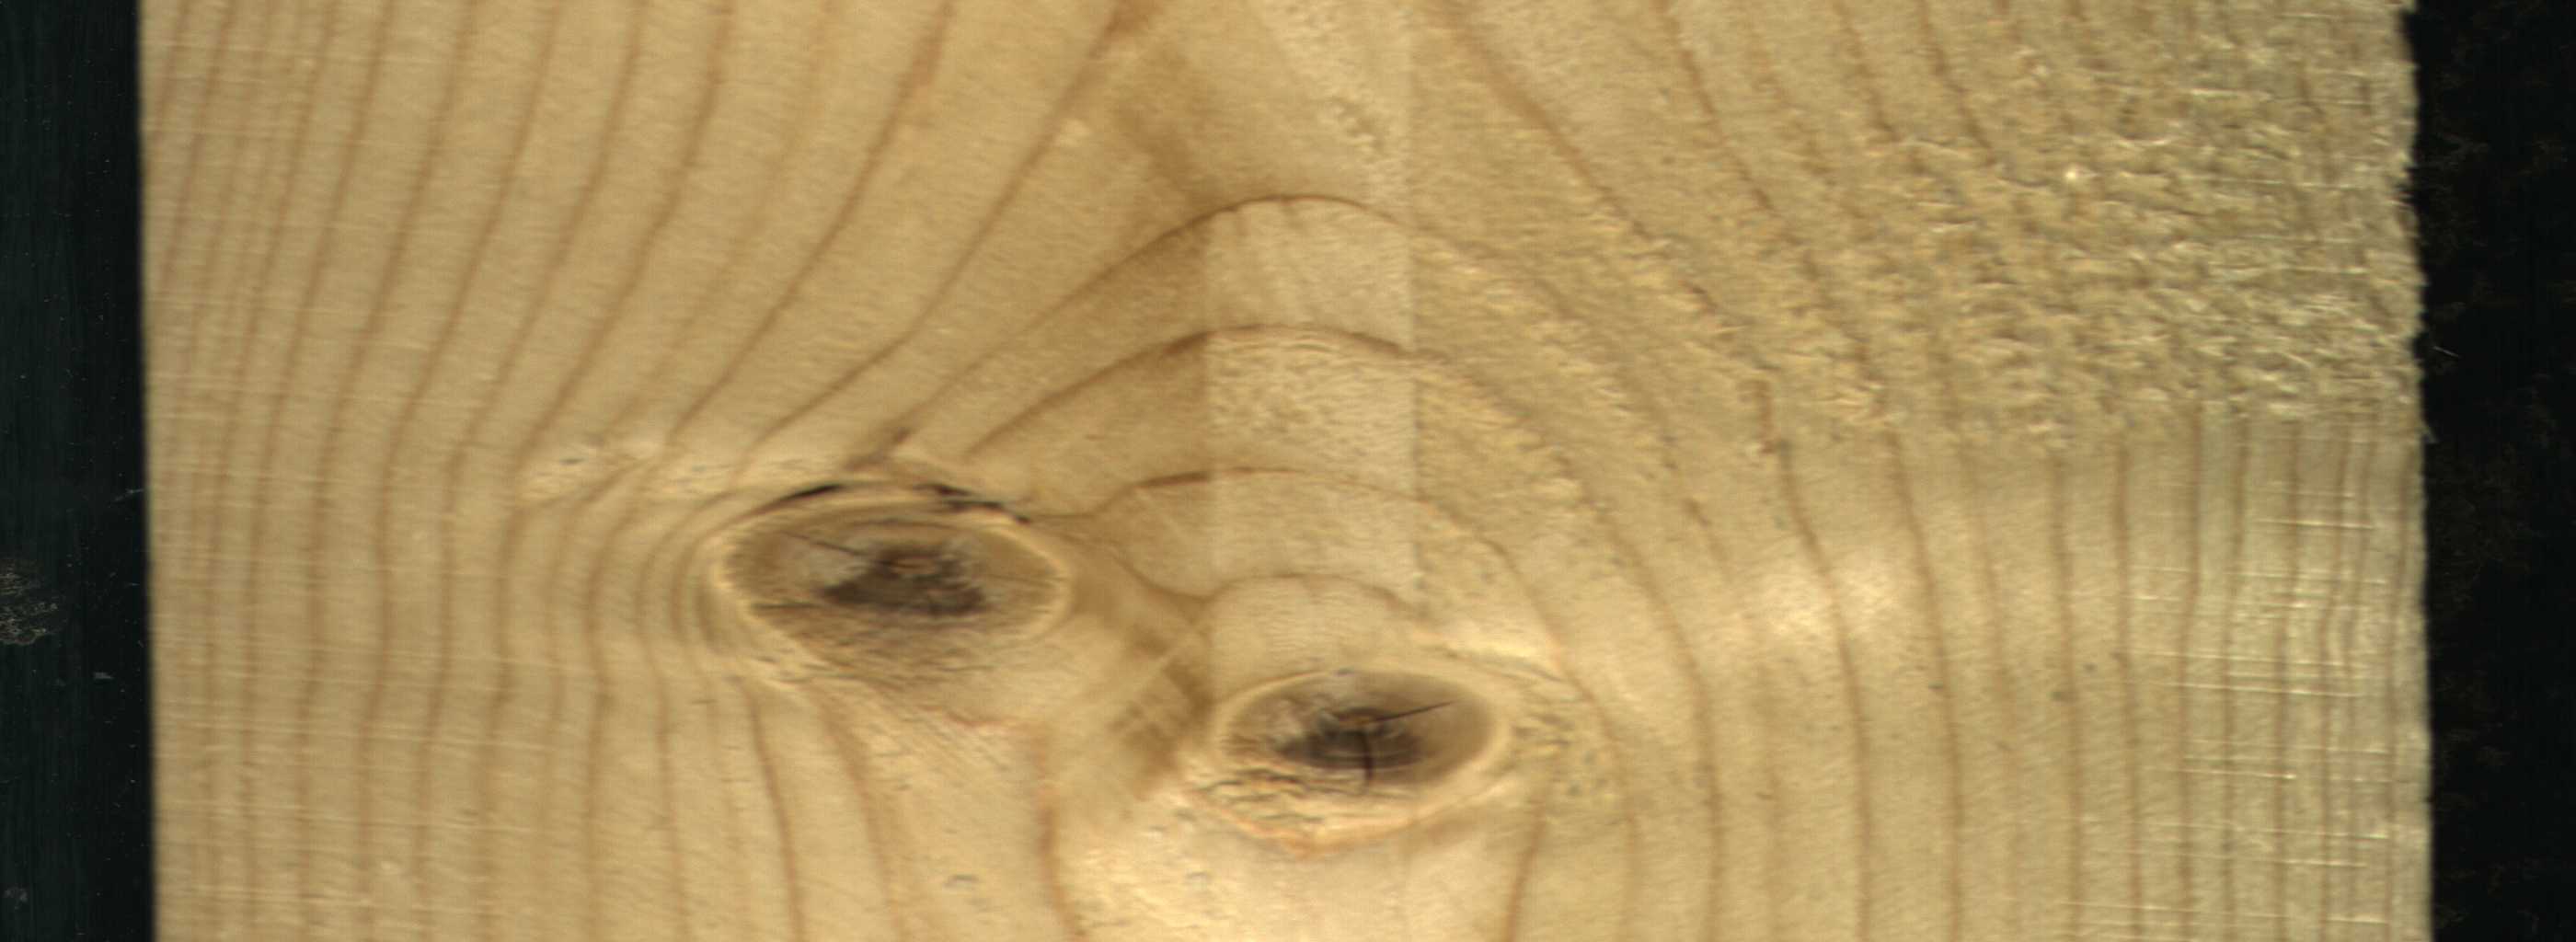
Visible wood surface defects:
knot_with_crack
Live_Knot